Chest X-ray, PA view. Patient: 22 years old, sex M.
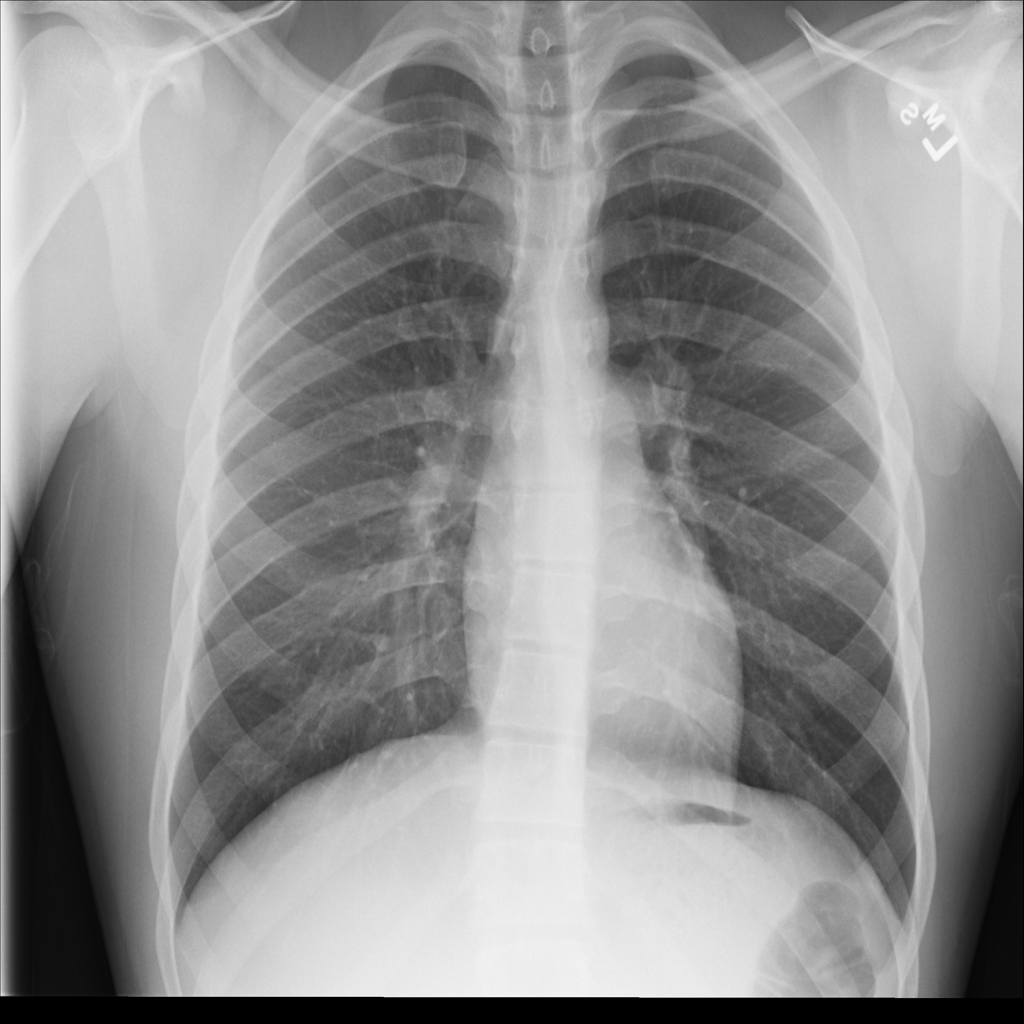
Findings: No Finding